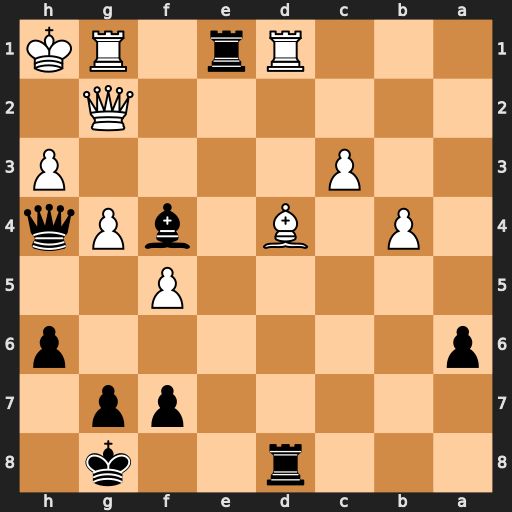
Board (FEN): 3r2k1/5pp1/p6p/5P2/1P1B1bPq/2P4P/6Q1/3Rr1RK
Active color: b
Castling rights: -
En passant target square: -
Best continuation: Re2 Bf2 Rxf2 Rxd8+ Kh7